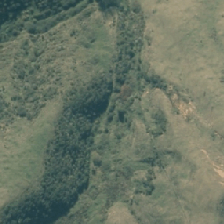
Land cover: grose_broom